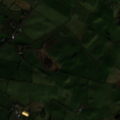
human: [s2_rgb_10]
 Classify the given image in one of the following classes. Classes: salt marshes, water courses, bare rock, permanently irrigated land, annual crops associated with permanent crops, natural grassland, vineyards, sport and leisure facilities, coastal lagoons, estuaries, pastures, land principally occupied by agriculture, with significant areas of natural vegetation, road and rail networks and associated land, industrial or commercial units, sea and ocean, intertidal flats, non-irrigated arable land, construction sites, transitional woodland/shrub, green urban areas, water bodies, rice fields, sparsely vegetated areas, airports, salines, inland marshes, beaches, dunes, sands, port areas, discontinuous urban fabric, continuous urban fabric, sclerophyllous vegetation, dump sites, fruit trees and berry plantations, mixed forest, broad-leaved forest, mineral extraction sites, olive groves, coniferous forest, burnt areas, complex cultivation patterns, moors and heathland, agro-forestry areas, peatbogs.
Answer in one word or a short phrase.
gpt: pastures